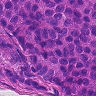
Metastatic tissue present: yes